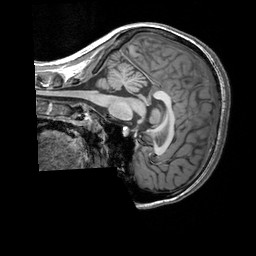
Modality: T1w
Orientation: sagittal
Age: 20
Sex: female
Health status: healthy
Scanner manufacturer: siemens
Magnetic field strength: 3 T
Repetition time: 2.3 s
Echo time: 0.00303 s